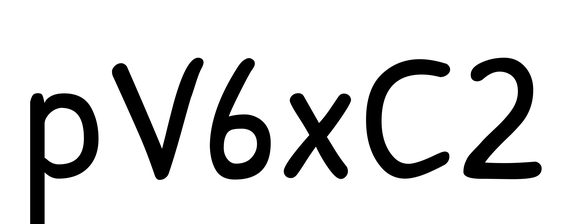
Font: PatrickHand-Regular